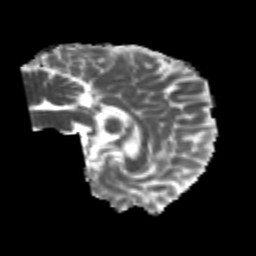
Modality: MD
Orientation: sagittal
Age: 21
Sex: male
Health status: healthy
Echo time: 0.074 s